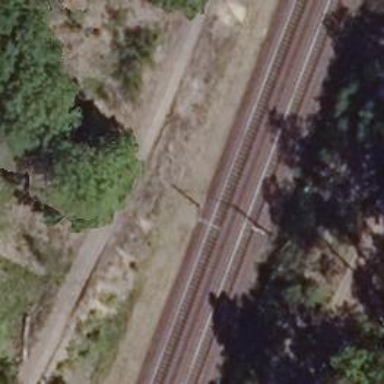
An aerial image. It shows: Railway milestone with catenary mast.